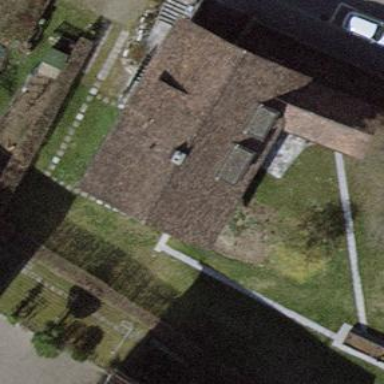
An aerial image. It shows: Gabled building.